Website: apple-inc
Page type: review-order
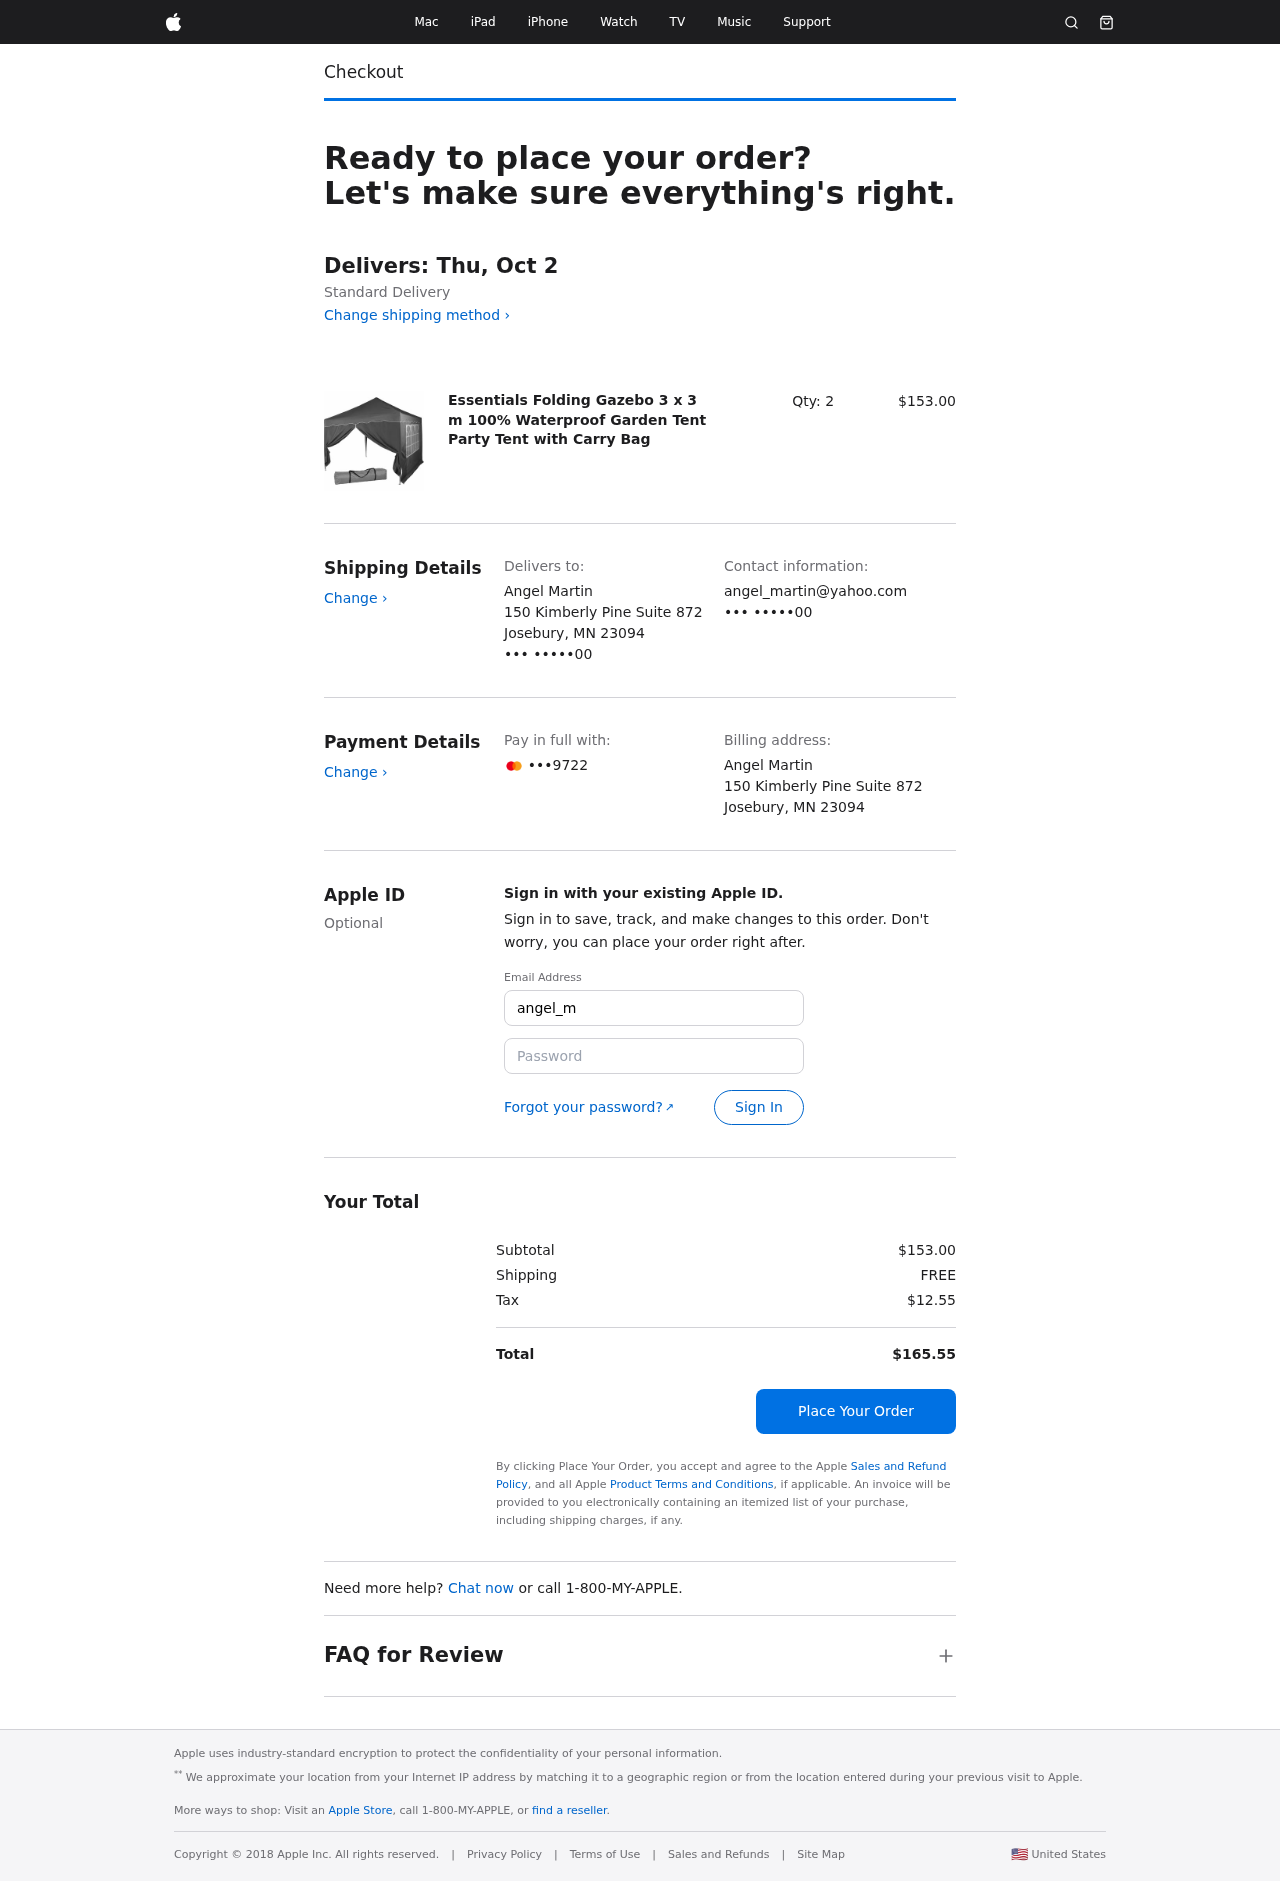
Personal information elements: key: PII_CARD_LAST4
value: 9722
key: PII_CITY_STATE_ZIP
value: Josebury, MN 23094
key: PII_EMAIL3
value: angel_martin@yahoo.com
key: PII_FULLNAME
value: Angel Martin
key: PII_PHONE_SUFFIX
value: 00
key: PII_STREET
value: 150 Kimberly Pine Suite 872
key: PII_EMAIL2
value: angel_martin@yahoo.com
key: PII_PHONE_SUFFIX2
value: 00
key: PII_FULLNAME2
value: Angel Martin
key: PII_CITY
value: Josebury
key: PII_STATE_ABBR
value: MN
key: PII_POSTCODE
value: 23094
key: PII_POSTCODE_FULL
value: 23094
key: PII_CITY_STATE
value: Josebury, MN
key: PII_POSTCODE_NUMERIC
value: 23094
Product elements: key: PRODUCT1_NAME
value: Essentials Folding Gazebo 3 x 3 m 100% Waterproof Garden Tent Party Tent with Carry Bag
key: PRODUCT1_PRICE
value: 153
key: PRODUCT1_QUANTITY
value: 2
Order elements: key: ORDER_DELIVERY_DATE
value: Delivers: Thu, Oct 2
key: ORDER_SUBTOTAL
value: $153.00
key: ORDER_SHIPPING_COST
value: FREE
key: ORDER_TAX
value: $12.55
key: ORDER_TOTAL
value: $165.55